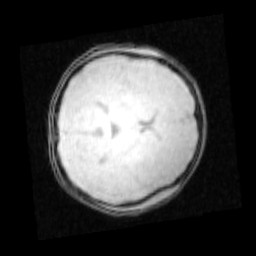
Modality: PDw
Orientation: axial
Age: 14
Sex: female
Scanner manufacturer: siemens
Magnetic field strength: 3 T
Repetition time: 0.25 s
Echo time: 0.00103 s